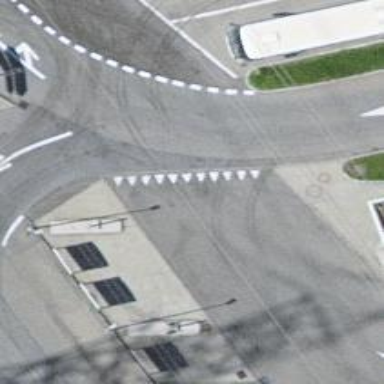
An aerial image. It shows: Road with "give way" sign.